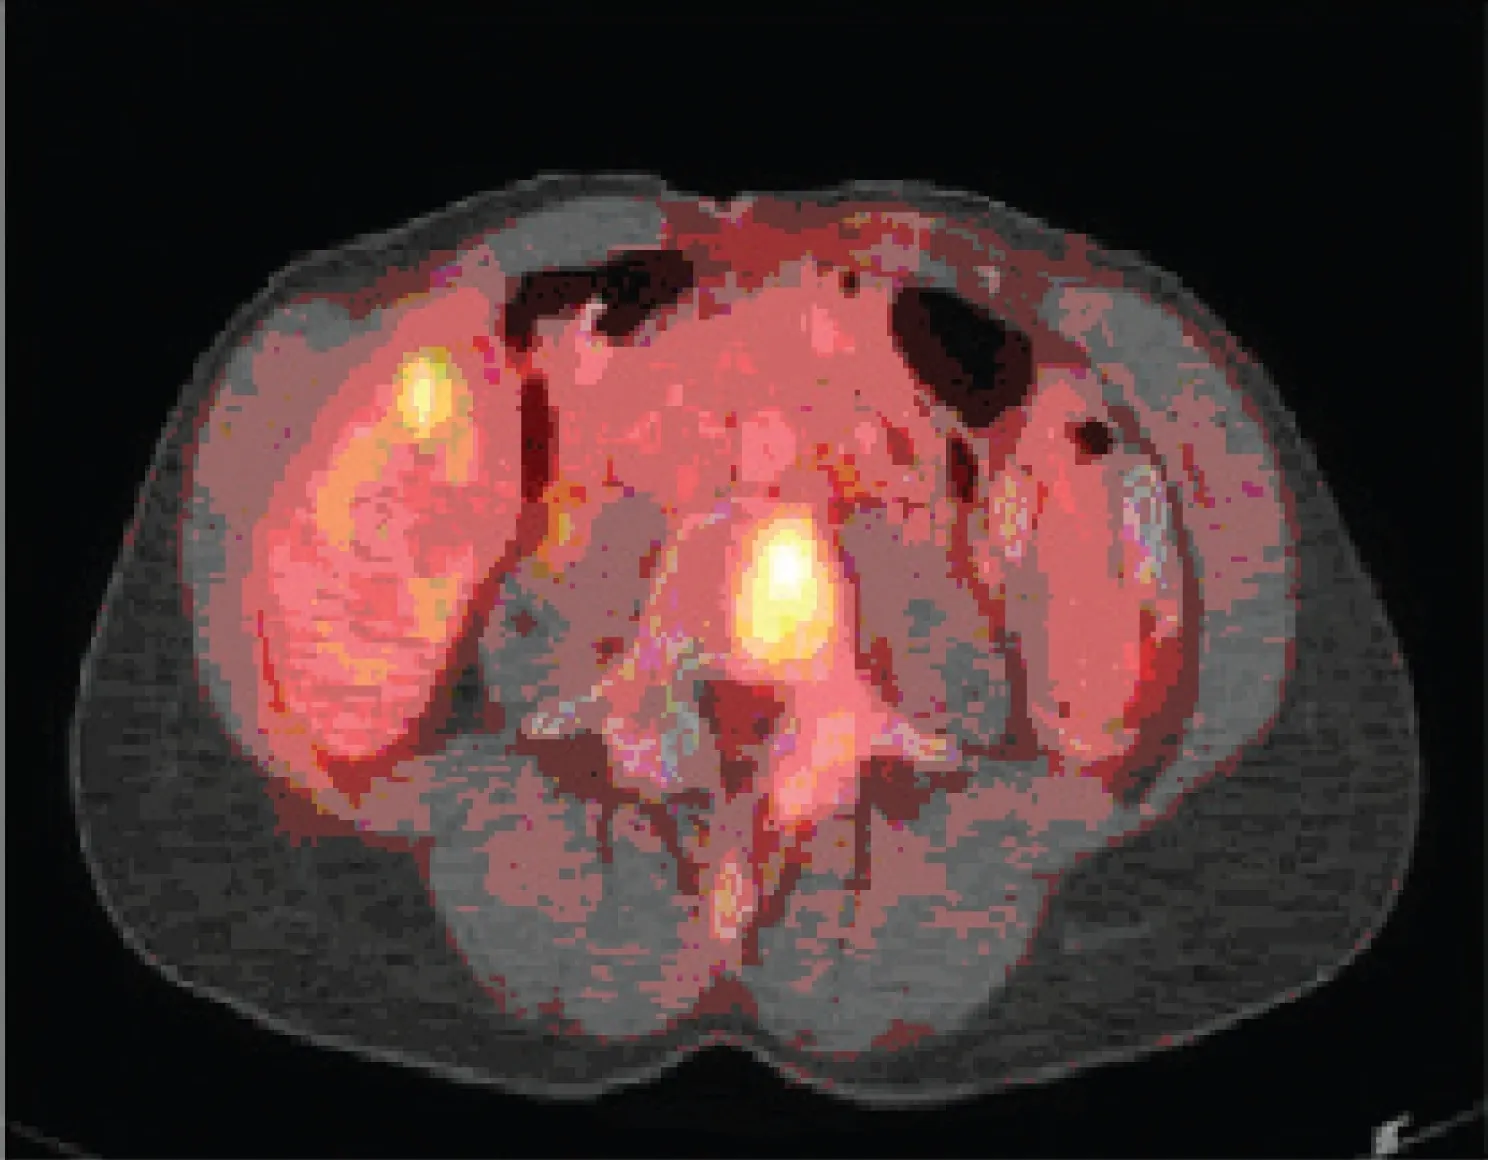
Before Treatment.
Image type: radiology (pet)